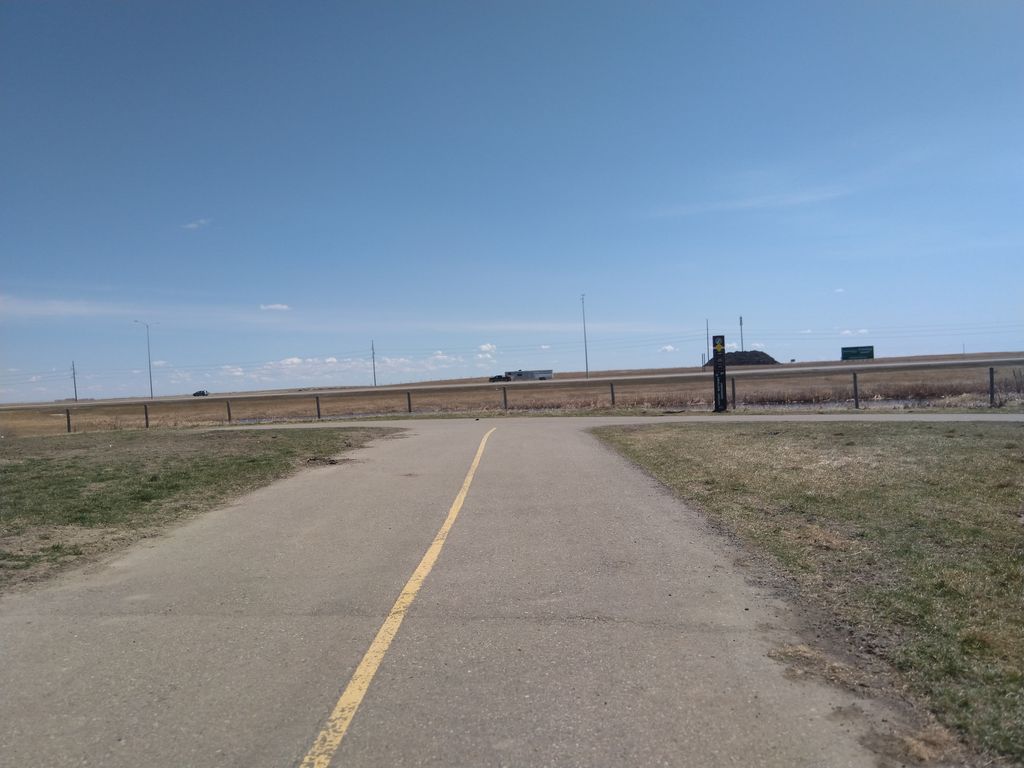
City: calgary